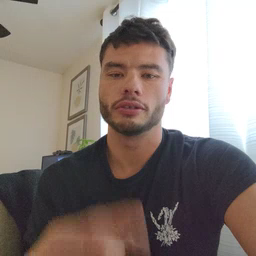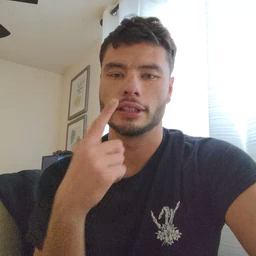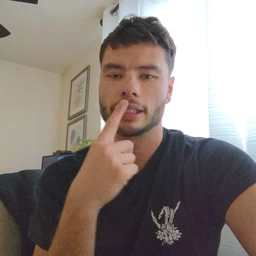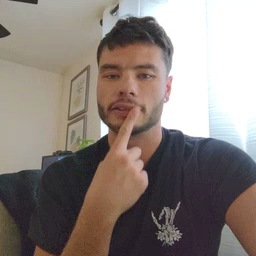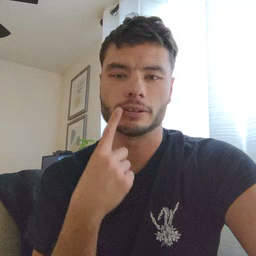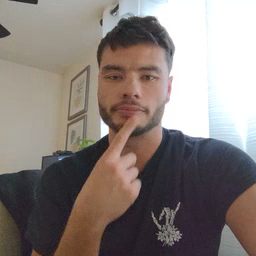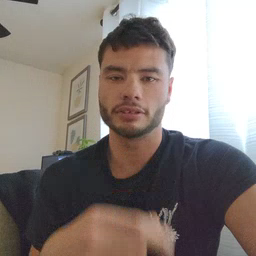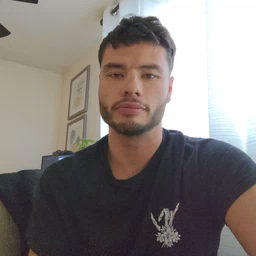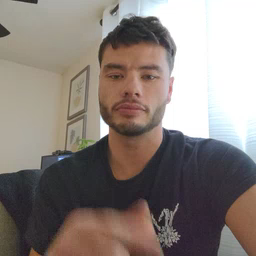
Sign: lips